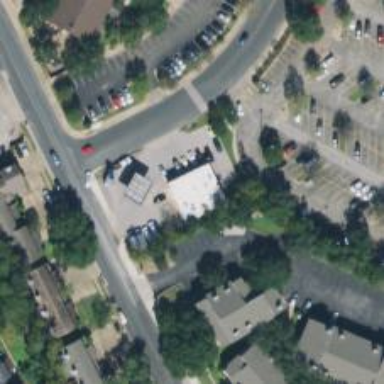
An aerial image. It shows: Convenience shop.